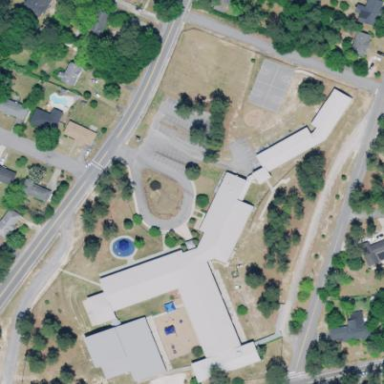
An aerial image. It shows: School.